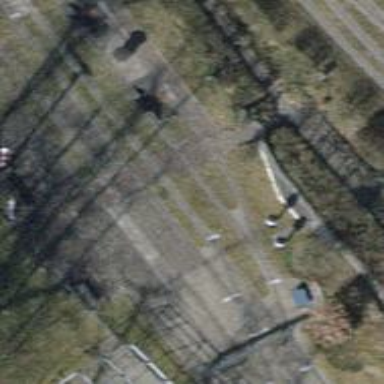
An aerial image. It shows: Miniature railway located in service yard.